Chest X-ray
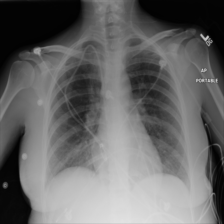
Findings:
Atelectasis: negative
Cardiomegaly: negative
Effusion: negative
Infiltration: negative
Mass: negative
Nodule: negative
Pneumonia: negative
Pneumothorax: negative
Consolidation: negative
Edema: negative
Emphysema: negative
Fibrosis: negative
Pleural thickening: negative
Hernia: negative